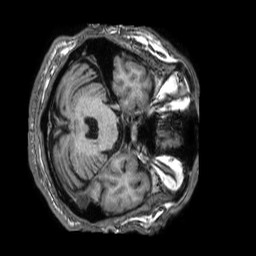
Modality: T1w
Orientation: axial
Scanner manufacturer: philips
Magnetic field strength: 1.5 T
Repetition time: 0.007085 s
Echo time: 0.003197 s